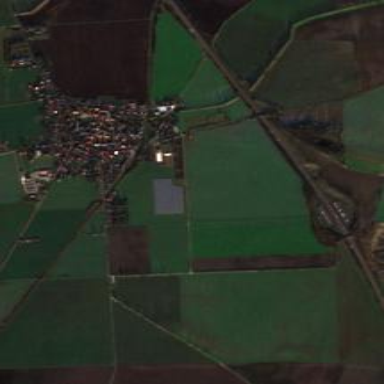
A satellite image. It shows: Picturesque farmland scene.